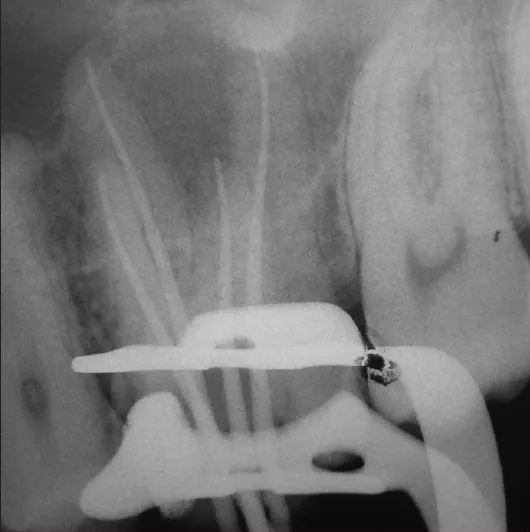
Master cone radiograph of 26.
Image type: radiology (x_ray)